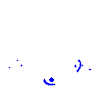
Particle: proton